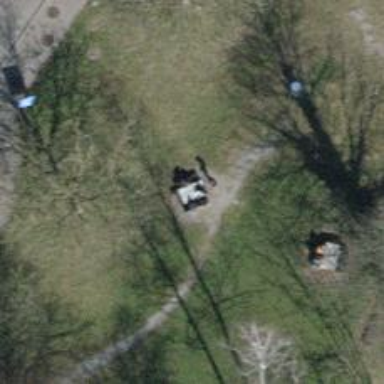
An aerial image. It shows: Picnic table located in leisure land area.